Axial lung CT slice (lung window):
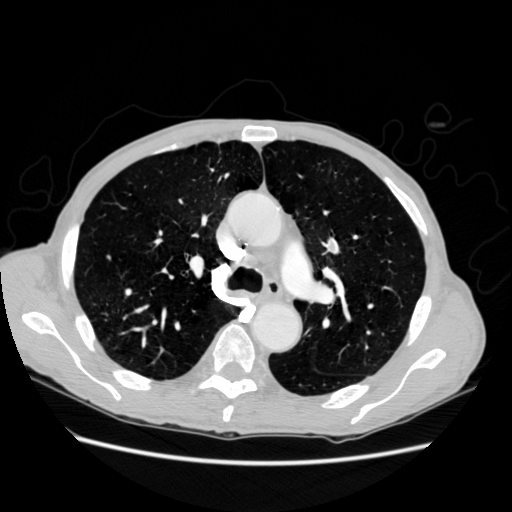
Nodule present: no